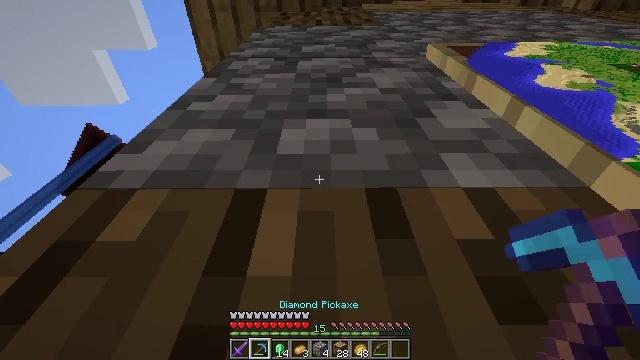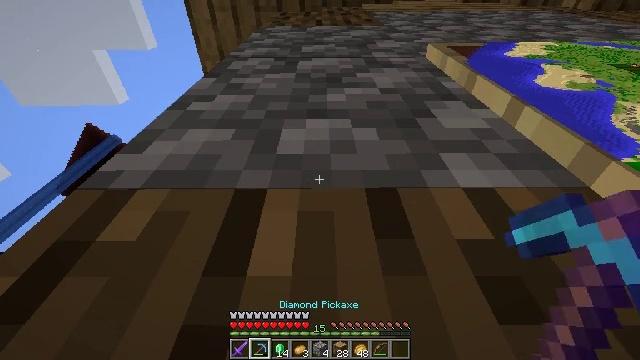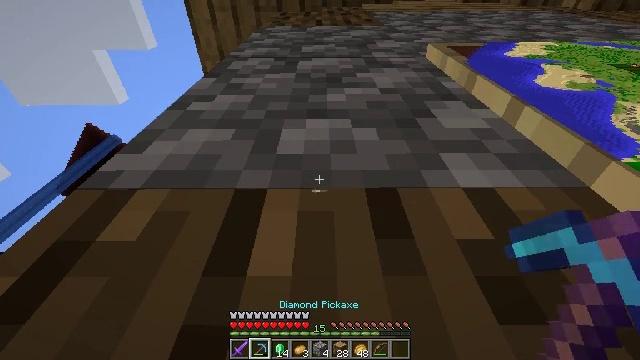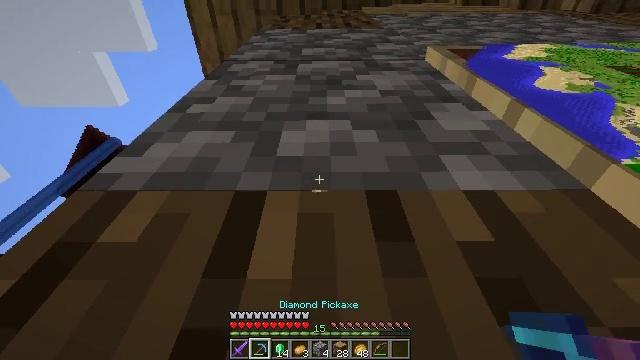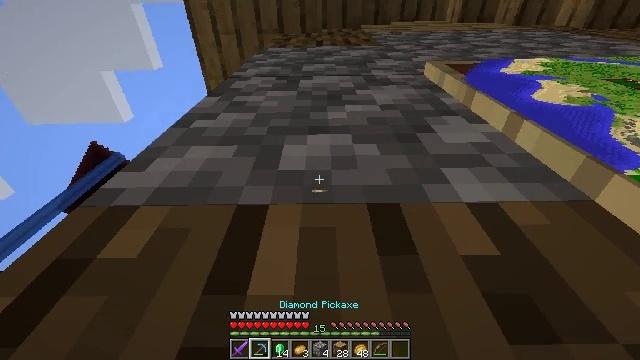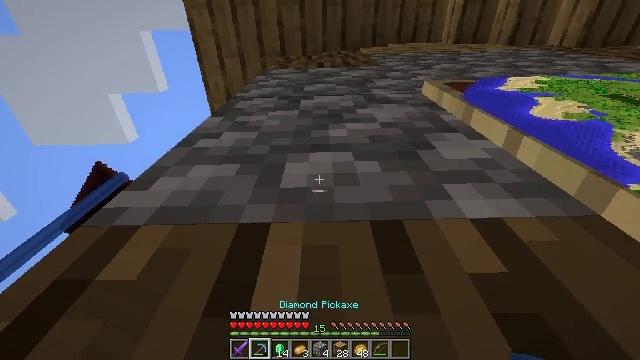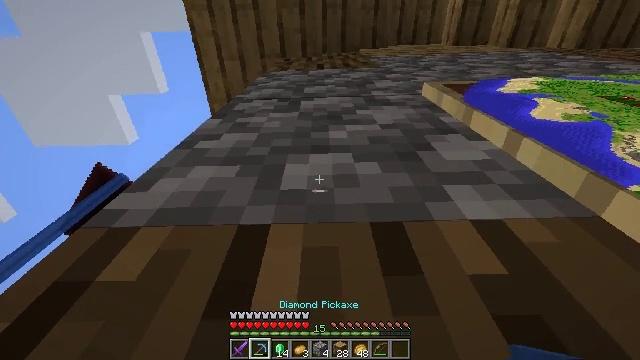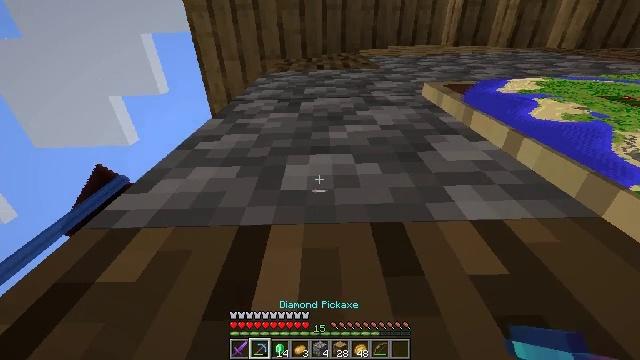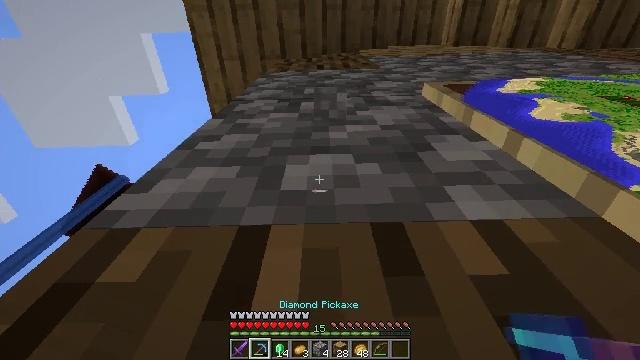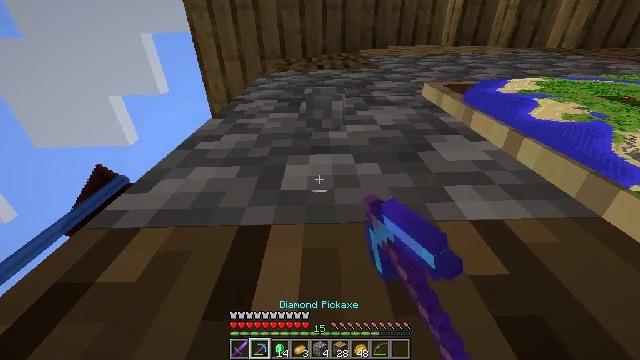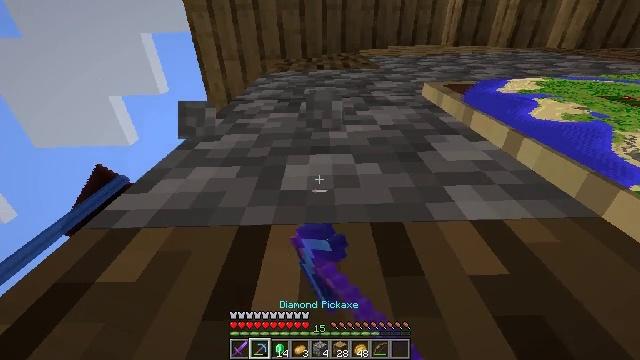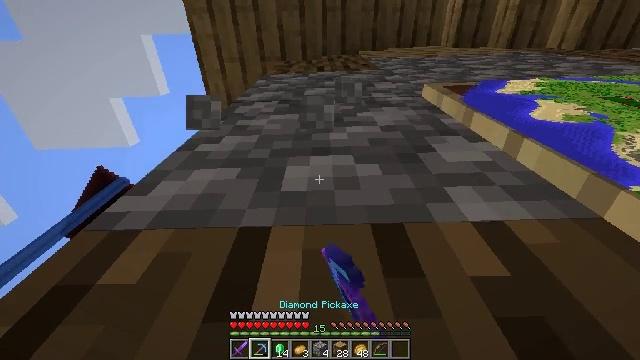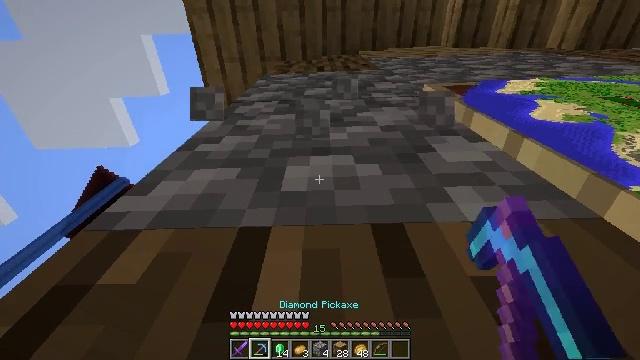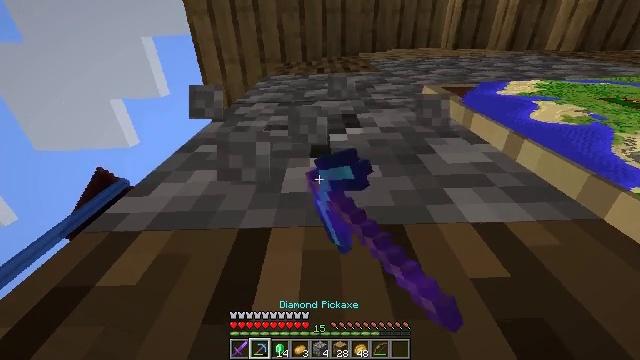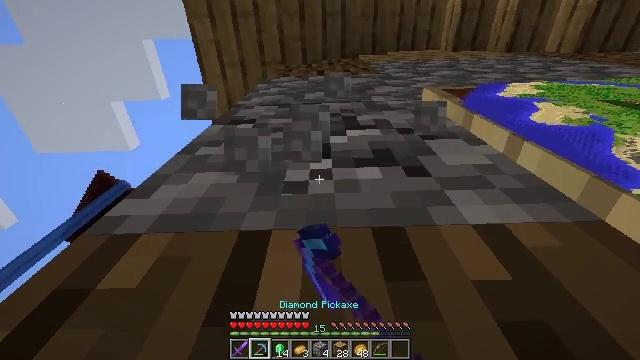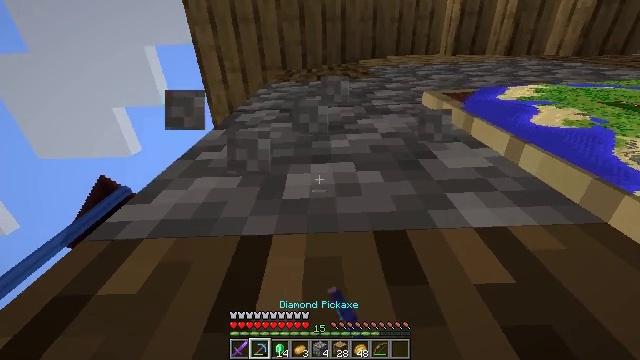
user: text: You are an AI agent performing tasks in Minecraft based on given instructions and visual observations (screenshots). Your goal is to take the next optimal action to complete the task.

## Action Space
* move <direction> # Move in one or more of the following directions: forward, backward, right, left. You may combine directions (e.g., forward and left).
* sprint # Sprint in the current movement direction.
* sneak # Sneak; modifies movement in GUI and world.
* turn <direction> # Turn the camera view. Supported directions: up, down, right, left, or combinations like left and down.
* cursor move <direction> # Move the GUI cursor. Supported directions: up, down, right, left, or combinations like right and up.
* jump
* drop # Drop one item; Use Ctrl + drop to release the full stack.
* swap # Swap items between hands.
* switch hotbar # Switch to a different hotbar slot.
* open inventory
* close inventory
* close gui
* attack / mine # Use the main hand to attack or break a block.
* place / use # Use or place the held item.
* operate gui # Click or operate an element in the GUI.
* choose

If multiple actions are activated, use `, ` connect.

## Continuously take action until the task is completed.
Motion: motion action
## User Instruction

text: Break the cobblestone to create a path.
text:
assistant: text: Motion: no_op
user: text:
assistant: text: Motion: no_op
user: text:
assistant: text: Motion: no_op
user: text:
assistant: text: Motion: turn up
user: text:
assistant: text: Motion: turn up
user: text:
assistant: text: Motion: no_op
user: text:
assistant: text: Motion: no_op
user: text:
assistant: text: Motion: attack / mine
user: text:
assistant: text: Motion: attack / mine
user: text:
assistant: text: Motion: attack / mine
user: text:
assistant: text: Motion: attack / mine
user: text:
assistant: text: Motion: attack / mine
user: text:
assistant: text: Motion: attack / mine
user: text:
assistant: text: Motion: attack / mine
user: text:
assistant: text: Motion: no_op
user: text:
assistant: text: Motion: turn up
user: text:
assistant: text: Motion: turn up
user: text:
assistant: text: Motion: no_op
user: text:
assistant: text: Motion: attack / mine
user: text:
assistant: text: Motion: attack / mine
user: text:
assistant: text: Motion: attack / mine
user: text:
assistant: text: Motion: attack / mine
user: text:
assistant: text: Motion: attack / mine
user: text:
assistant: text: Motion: attack / mine
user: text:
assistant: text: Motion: attack / mine
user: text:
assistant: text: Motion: attack / mine
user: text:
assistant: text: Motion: attack / mine
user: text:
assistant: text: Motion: attack / mine
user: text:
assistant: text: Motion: attack / mine
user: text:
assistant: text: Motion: attack / mine